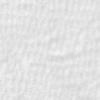
Label: no_change